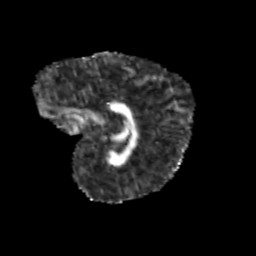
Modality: FA
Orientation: sagittal
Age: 10
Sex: male
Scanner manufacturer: siemens
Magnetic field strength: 3 T
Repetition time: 3.8 s
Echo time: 0.07 s